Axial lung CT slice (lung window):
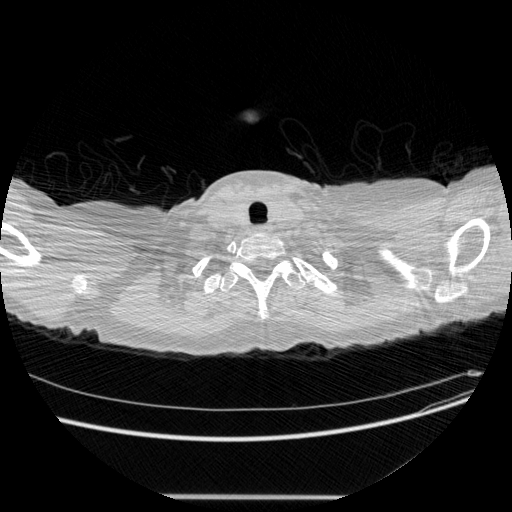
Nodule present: no